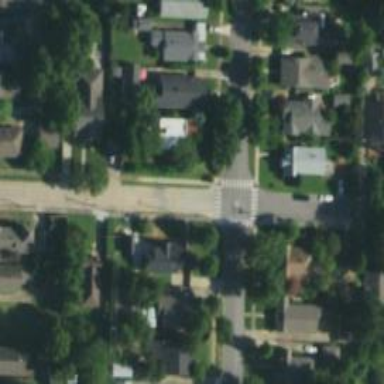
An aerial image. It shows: Residential road with separate asphalt sidewalk.